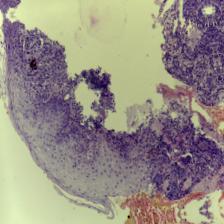
Diagnosis: OSCC